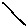
Label: line